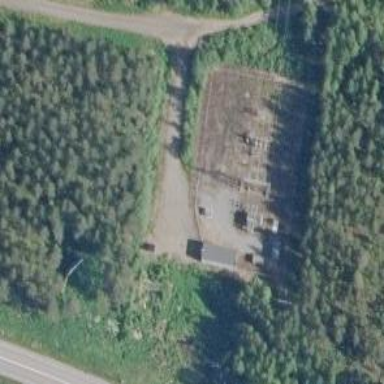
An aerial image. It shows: Termination power tower.